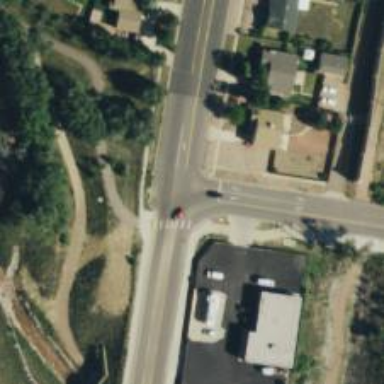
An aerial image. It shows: Road with stop sign.